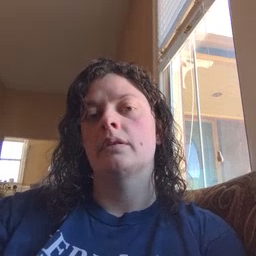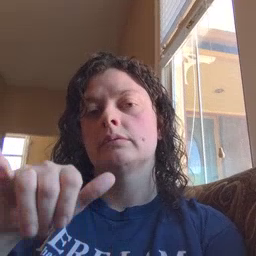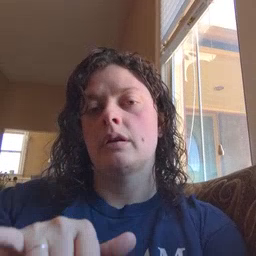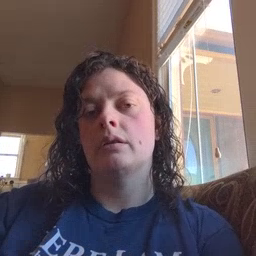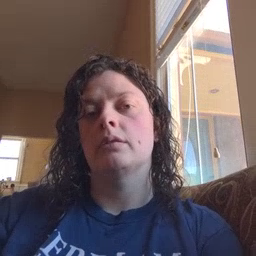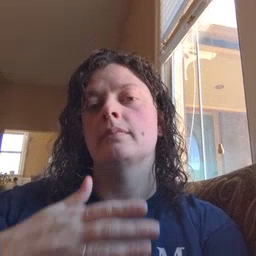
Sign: stay